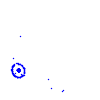
Particle: kaon